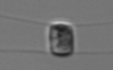
Label: Chaetoceros_similis